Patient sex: M
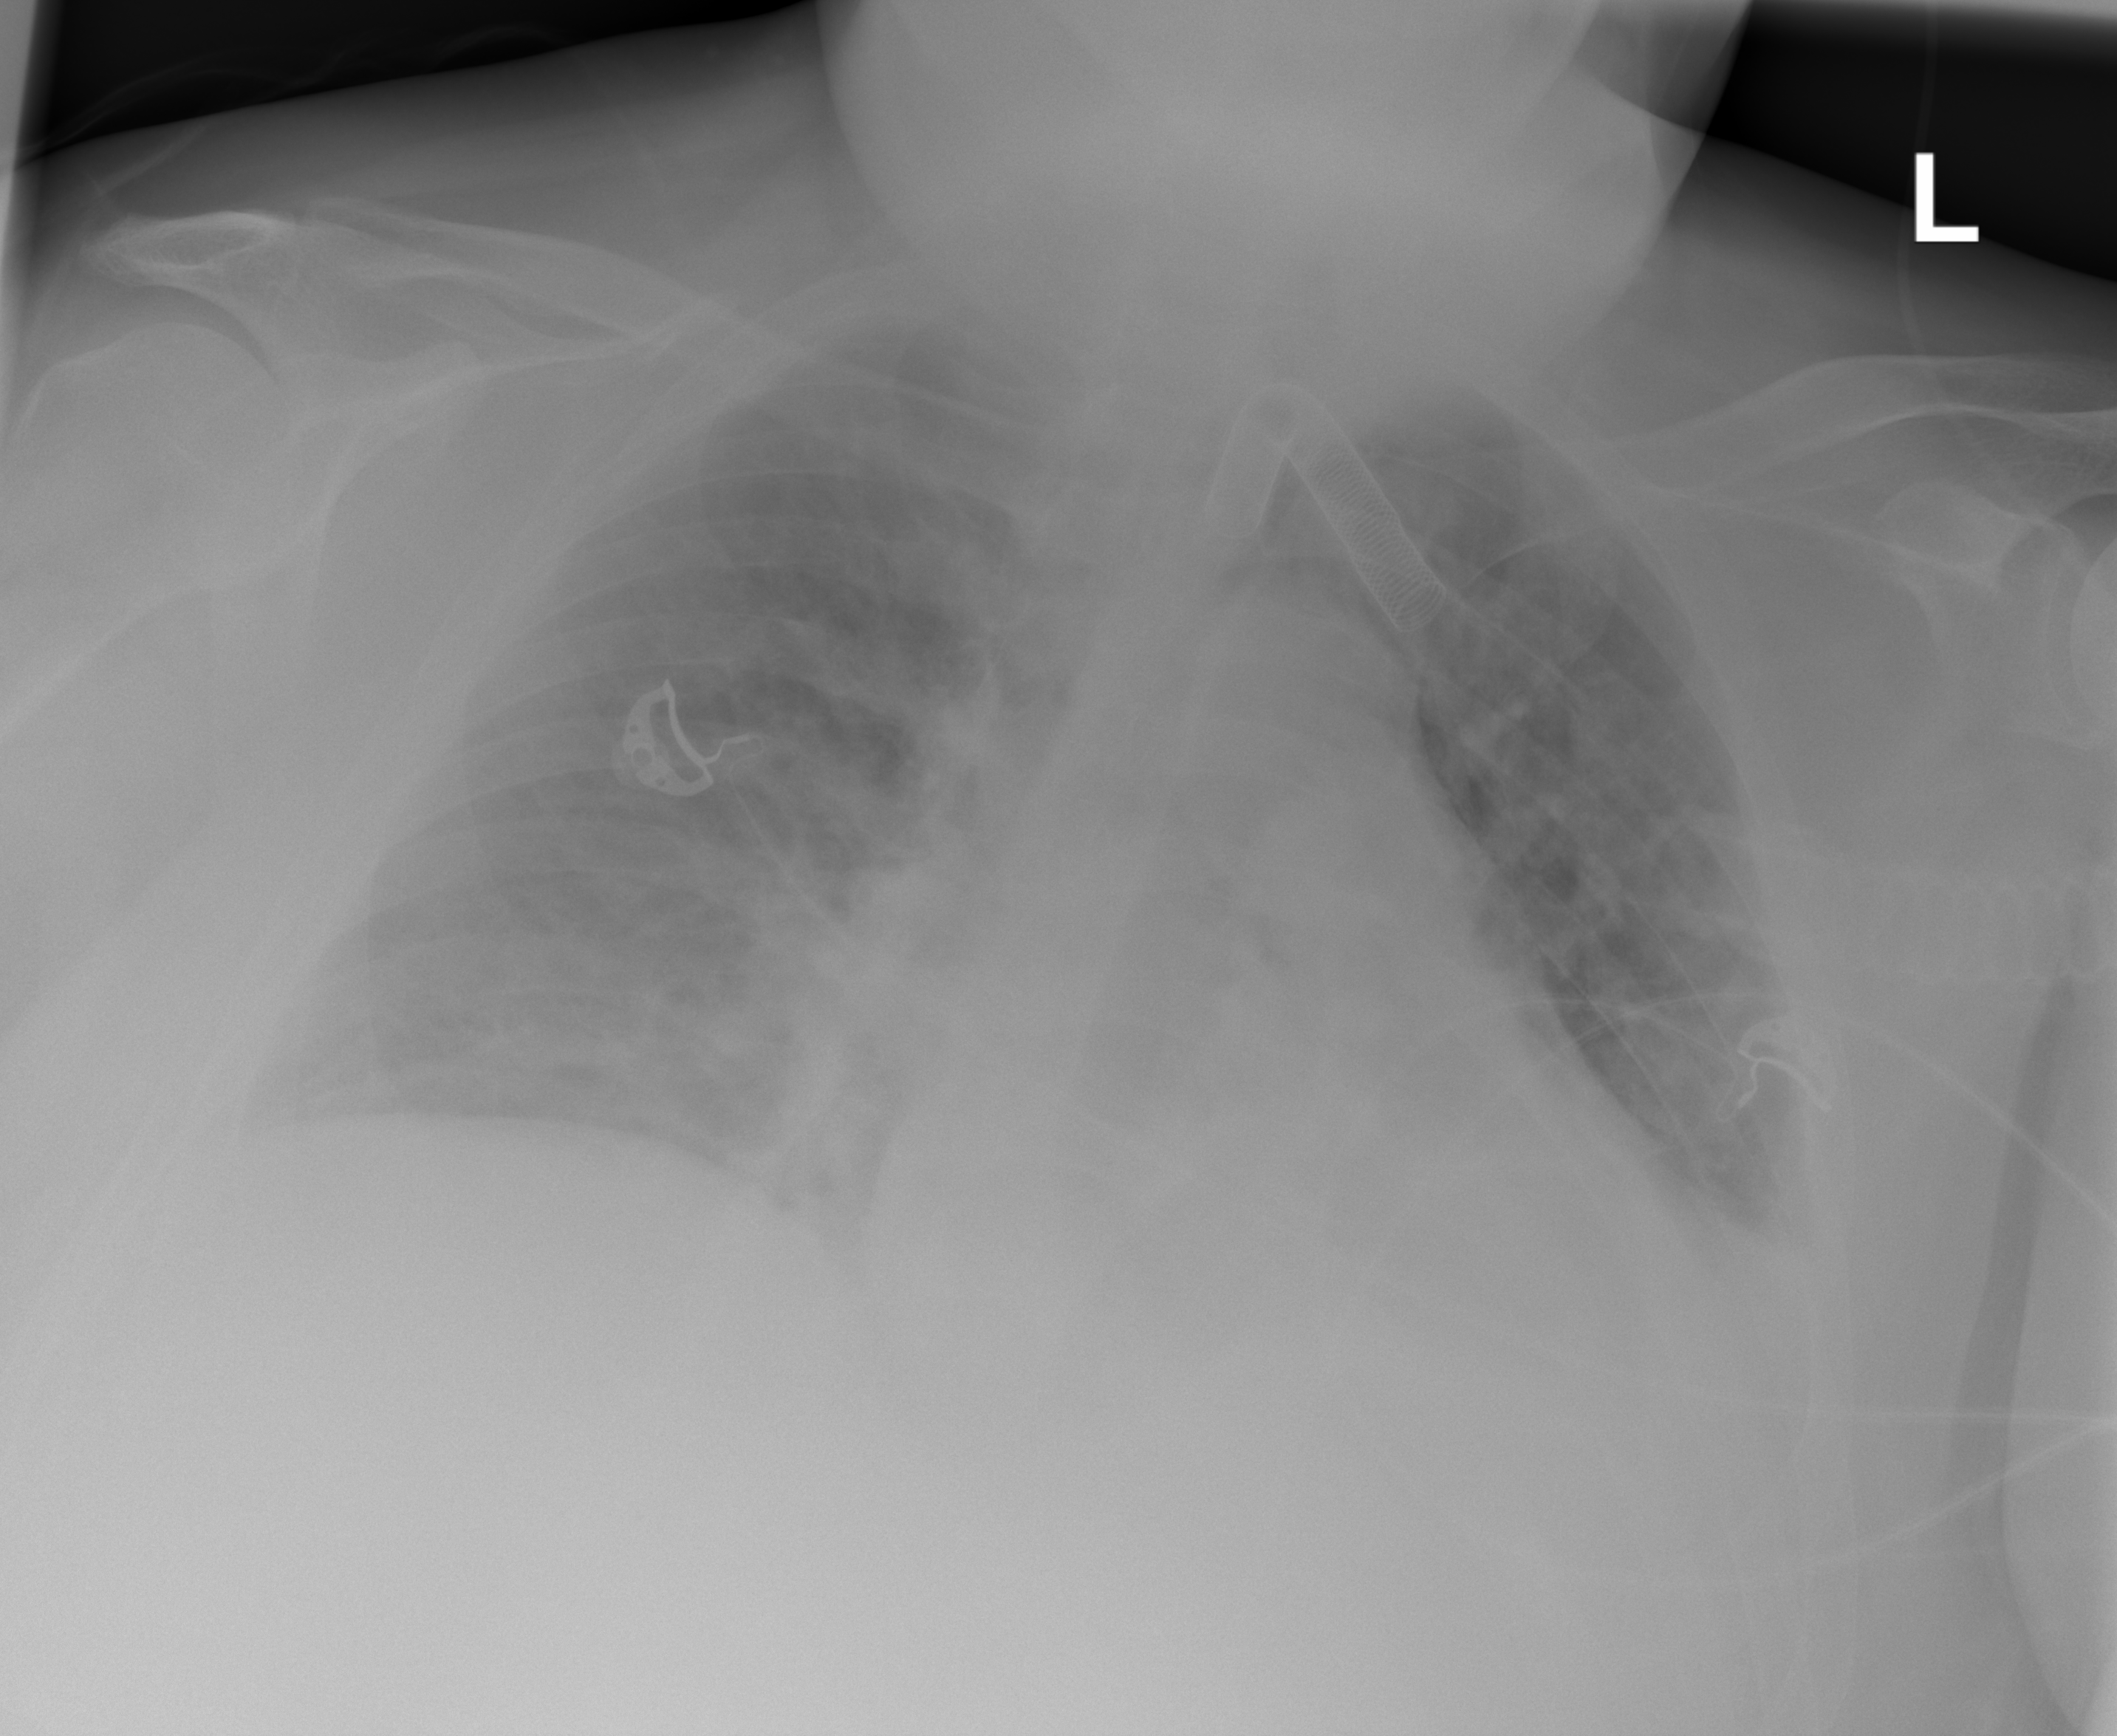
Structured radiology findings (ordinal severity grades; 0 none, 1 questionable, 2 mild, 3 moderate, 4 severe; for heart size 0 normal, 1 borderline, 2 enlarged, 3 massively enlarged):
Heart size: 2
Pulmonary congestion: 1
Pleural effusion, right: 1
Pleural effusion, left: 2
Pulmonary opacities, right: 0
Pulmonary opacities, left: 0
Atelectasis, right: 2
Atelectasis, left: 2